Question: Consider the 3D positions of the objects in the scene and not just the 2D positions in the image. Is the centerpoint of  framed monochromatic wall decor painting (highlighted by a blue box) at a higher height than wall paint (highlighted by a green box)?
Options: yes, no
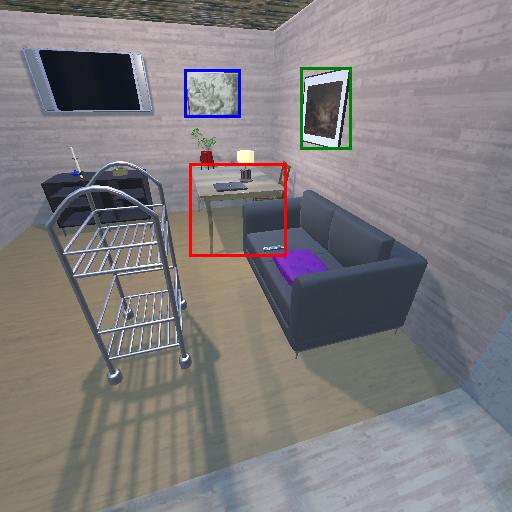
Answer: yes